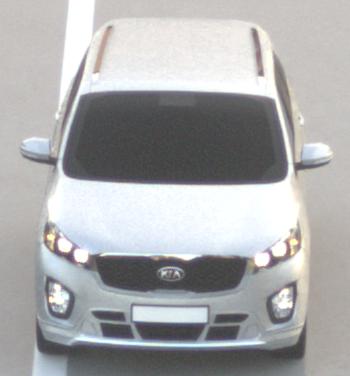
Make: KIA
Model: Sorento 2.2 CRDi
Detailed model: Sorento (UM)
Model produced from: 2015/03
Model produced until: 2017/10
Doors: 5
Color: white
Road condition: wet road
Daytime: sunrise or sunset
Contrast: low contrast